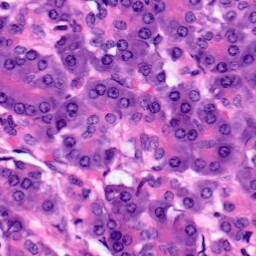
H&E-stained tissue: Pancreatic